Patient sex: F
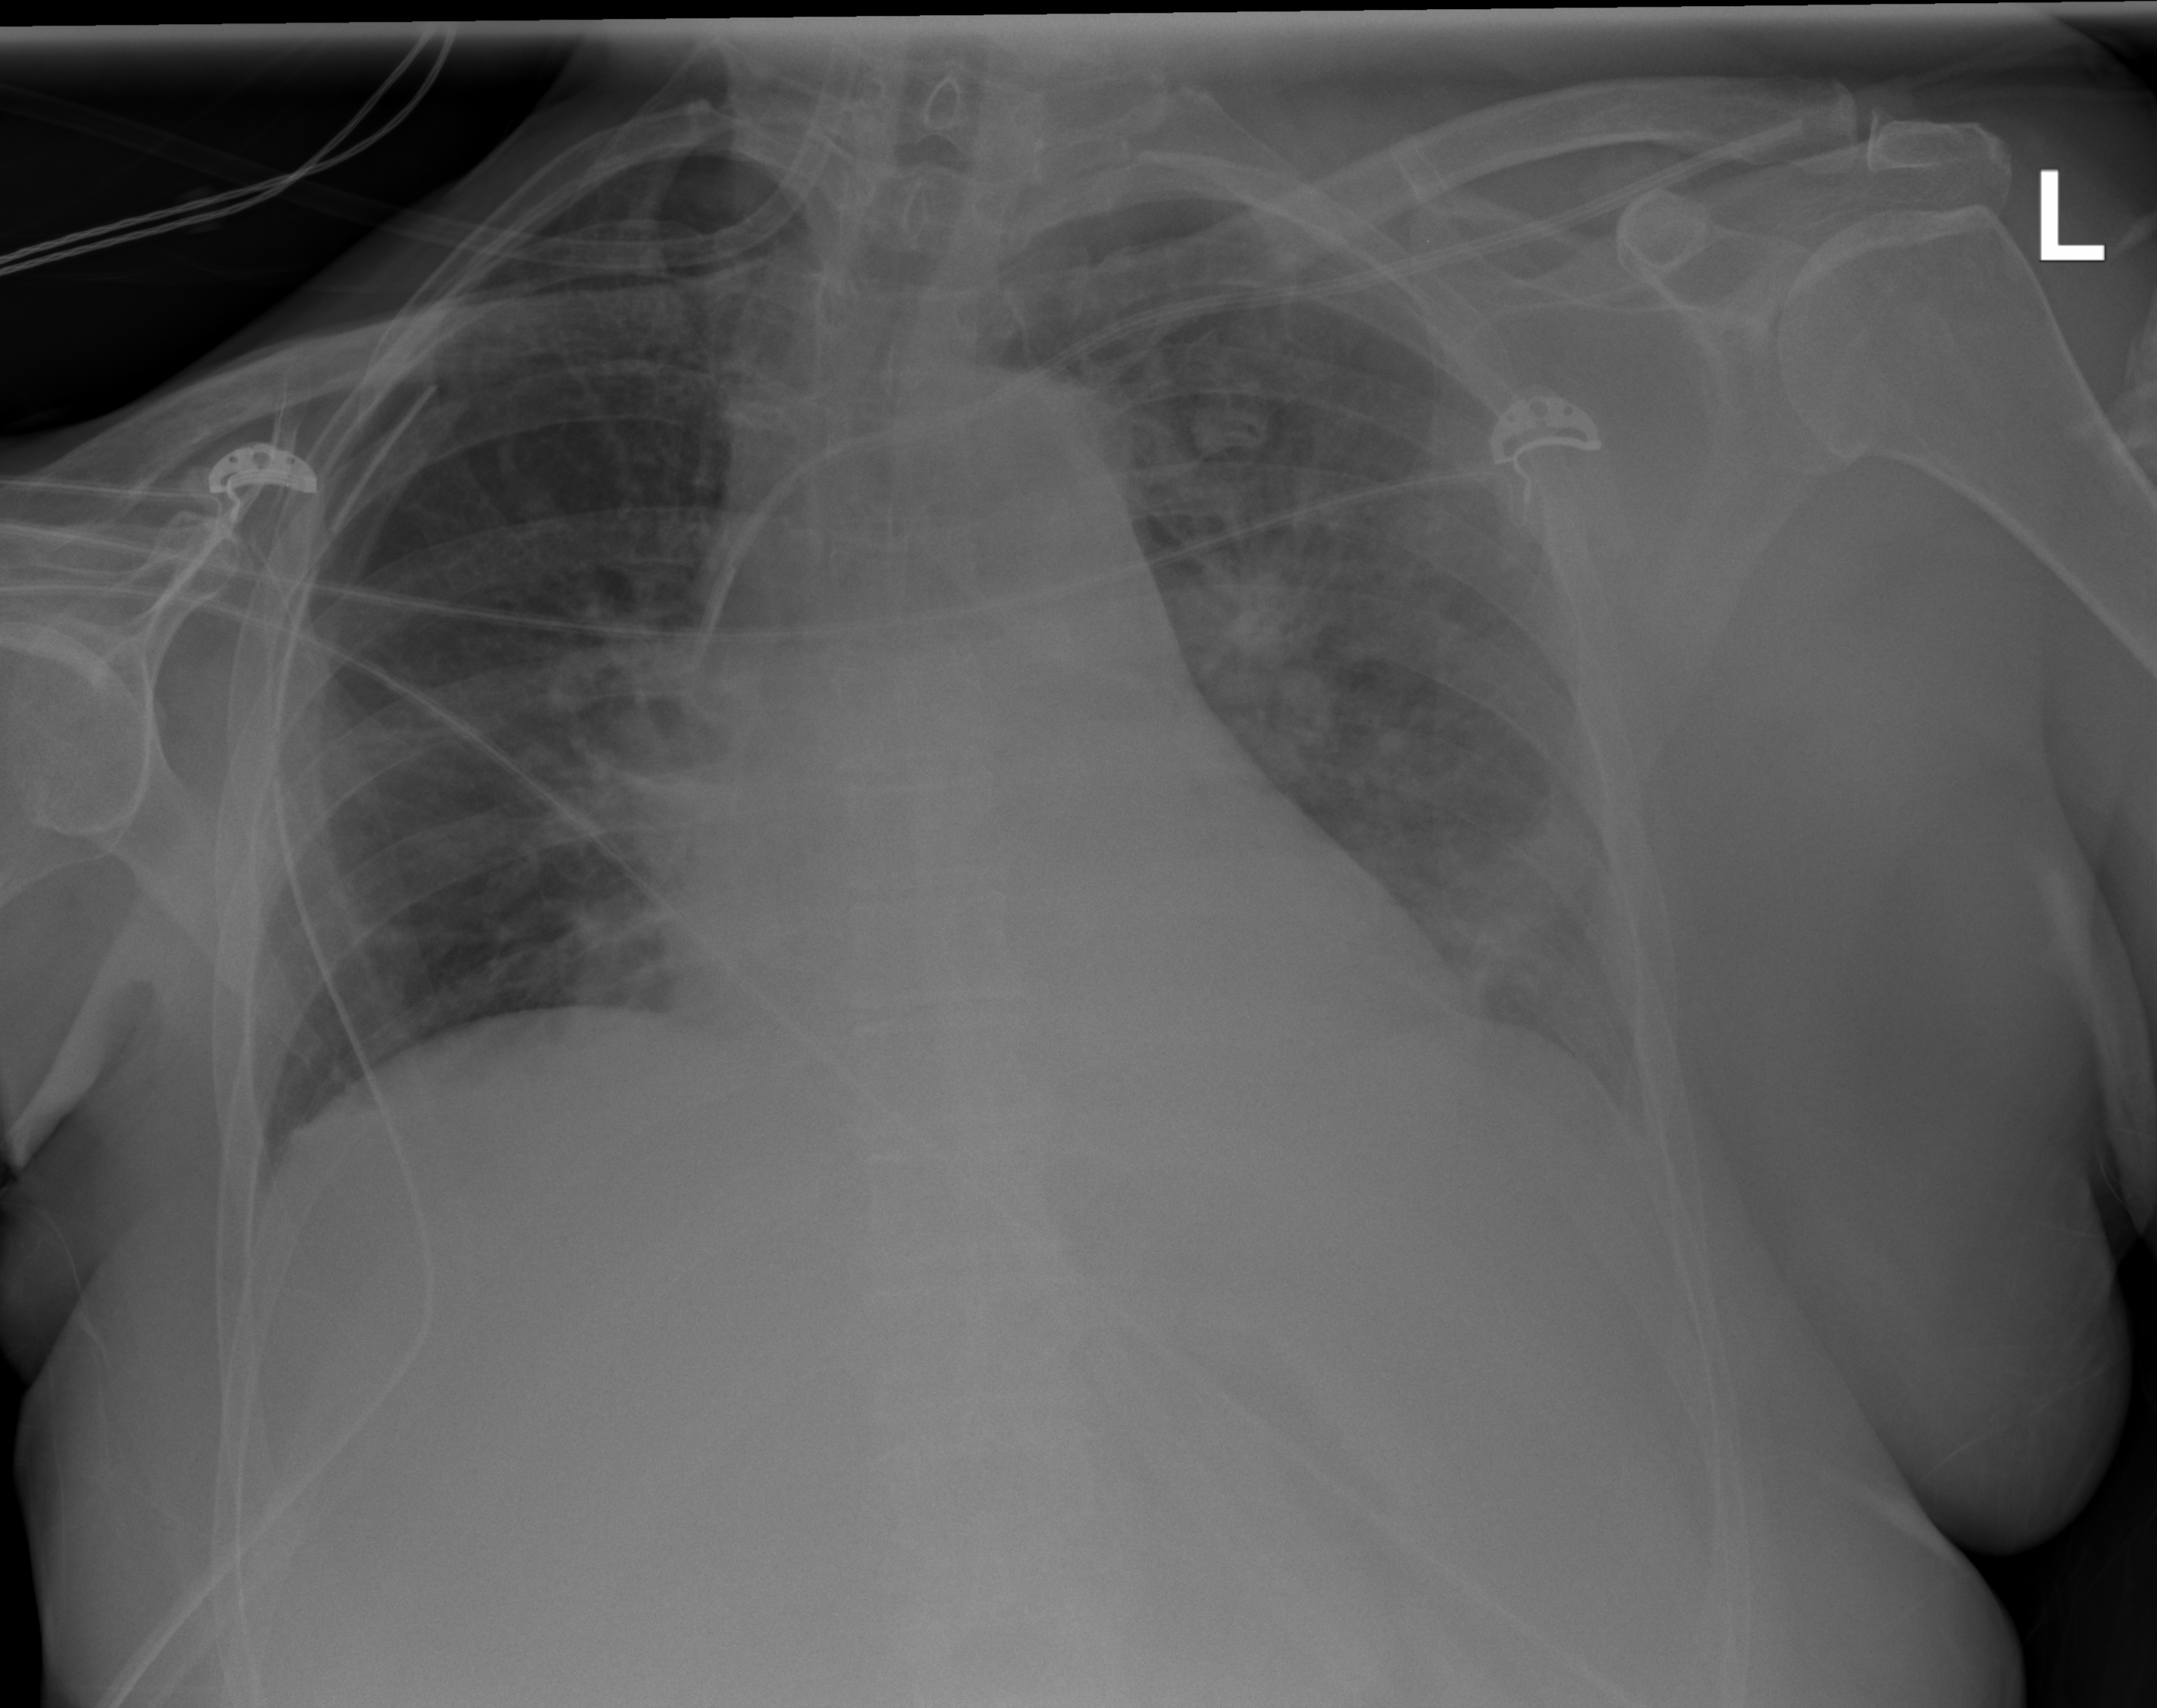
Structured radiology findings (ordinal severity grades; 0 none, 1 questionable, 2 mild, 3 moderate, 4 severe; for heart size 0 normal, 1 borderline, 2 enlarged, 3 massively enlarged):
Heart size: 0
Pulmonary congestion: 0
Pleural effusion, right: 0
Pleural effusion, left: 1
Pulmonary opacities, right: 0
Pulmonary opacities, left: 2
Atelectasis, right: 2
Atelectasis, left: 2